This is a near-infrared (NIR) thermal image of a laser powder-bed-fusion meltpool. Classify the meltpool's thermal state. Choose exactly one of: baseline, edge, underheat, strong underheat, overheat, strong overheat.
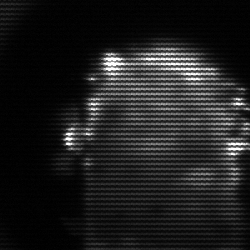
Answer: baseline